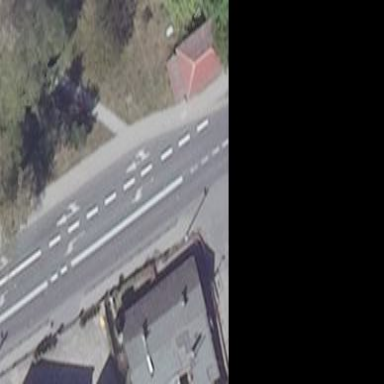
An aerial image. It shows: Junction on tertiary road.